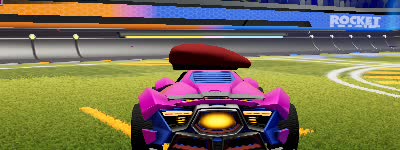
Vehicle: werewolf